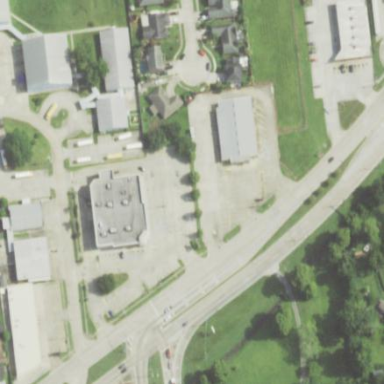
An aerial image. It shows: Retail area.